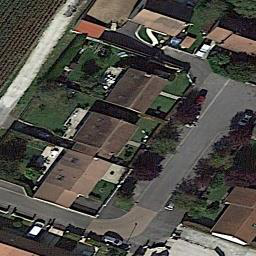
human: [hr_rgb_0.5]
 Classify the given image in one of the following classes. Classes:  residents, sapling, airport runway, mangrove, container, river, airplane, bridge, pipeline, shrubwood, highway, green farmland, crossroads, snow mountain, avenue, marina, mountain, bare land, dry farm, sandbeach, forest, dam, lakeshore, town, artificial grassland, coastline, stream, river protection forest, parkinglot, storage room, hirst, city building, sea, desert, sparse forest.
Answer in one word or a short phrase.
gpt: residents